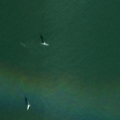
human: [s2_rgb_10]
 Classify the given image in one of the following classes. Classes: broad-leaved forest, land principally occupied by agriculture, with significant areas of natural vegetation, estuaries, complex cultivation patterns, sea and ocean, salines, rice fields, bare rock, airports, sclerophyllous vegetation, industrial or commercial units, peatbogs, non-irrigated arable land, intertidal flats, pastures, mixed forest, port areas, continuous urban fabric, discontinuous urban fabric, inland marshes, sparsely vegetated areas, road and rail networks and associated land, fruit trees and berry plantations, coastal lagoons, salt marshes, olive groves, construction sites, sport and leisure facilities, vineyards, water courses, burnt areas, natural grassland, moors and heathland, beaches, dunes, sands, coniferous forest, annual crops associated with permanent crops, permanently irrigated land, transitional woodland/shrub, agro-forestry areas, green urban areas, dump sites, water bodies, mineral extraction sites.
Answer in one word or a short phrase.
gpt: sea and ocean